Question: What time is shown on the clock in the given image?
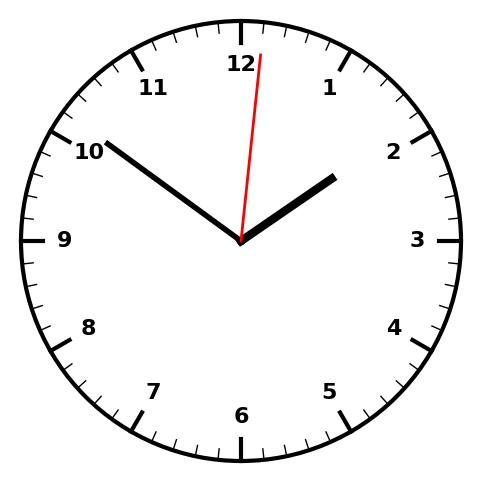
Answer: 01:51:01